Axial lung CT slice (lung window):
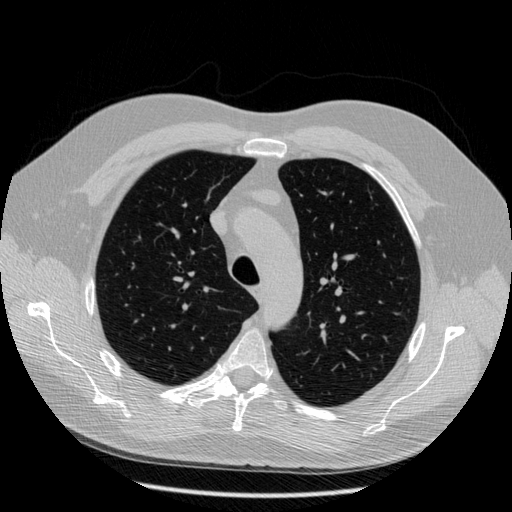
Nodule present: no